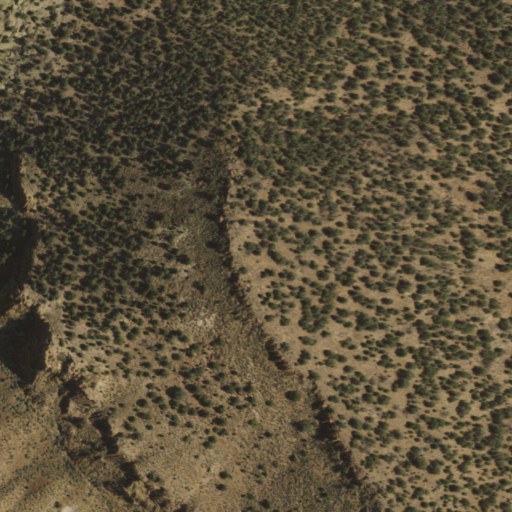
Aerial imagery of mountain in Nevada named Mount Airy Mesa containing evergreen forest and shrub